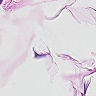
Metastatic tissue present: no